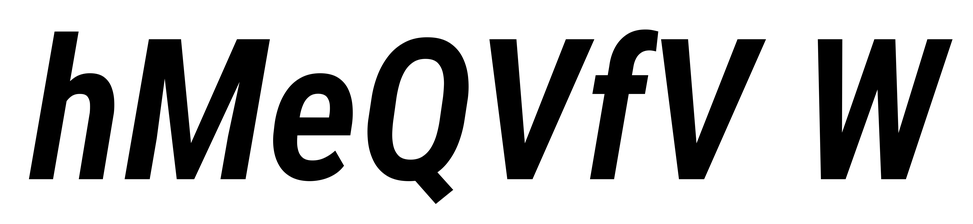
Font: Roboto-Italic_Condensed_SemiBold_Italic